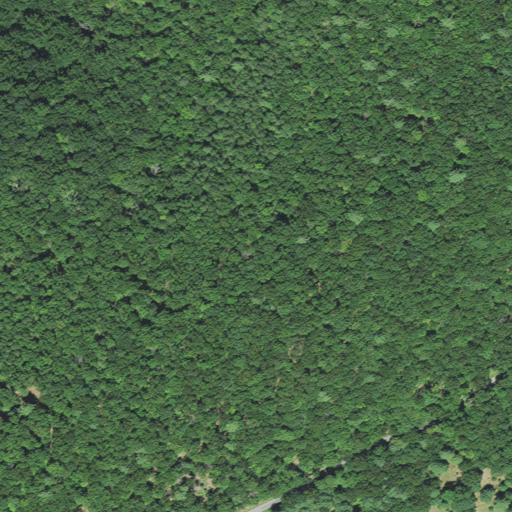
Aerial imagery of ridge(s) in West Virginia named Sandy Ridge containing deciduous forest, mixed forest, evergreen forest, open development, and pasture